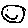
Label: smiley face